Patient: sex F, age 76
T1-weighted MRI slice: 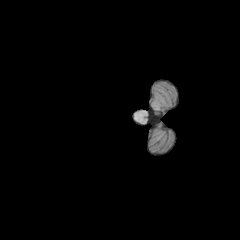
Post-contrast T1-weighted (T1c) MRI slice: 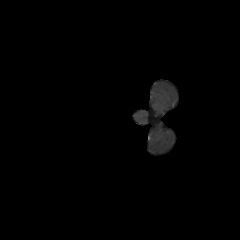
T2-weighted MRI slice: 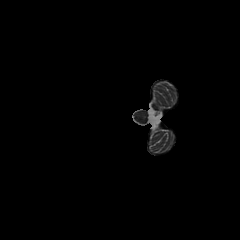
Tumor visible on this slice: no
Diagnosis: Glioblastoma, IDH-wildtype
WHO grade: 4